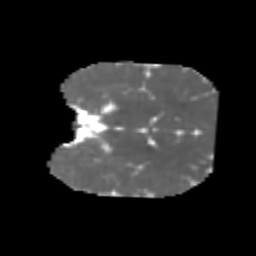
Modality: MD
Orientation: coronal
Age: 6
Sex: male
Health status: healthy